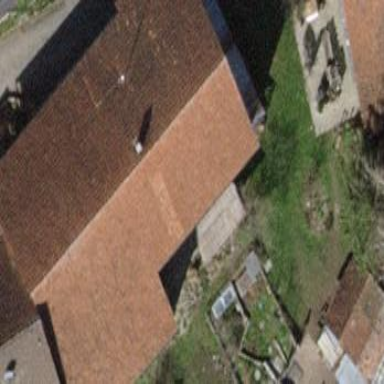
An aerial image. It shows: Gabled-roof house with tile roofing.